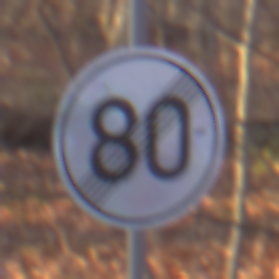
Verkehrszeichen: EndeGeschwindigkeit80
Umgebung: Outdoor, Nature
Tageszeit: SunriseSunset
Wetter: Clear
Licht: Natural
Jahreszeit: Autumn
Kontrast: HighContrast